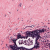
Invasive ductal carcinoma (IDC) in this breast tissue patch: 0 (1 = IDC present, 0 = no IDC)